Question: I am using asp.net when loading image it gives me error as shown below. If i do comment page load code in aspx file it works fine but not working with that.
When i click on the button and go to another page using javascript like this
'''
location.href = "productDetail.aspx";
'''
It give error like this

I tried alot to find out problem some one says that set
'''
<system.web>
<compilation debug="true" targetFramework="4.0" />
<!--<httpRuntime requestValidationMode="2.0" maxRequestLength="600000" />-->
<httpRuntime maxRequestLength="600000" />
</system.web>
'''
In web.config and some of them says check your url. This is my url
<URL>
Please help me i stuck here last 2 days.
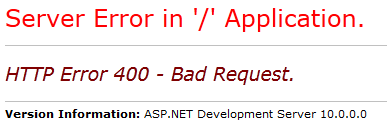
Answer: Check :
1. "productDetail.aspx" exists.
2. "productDetail.aspx" resides inside some folder and you have not included its name in the href
3. After clicking the target link and keeping a break-point on Page_Load of the target page, do you stop on the break-point ? If yes, then you need to post your Page_Load code for someone to help.